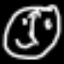
Label: clock